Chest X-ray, AP view. Patient: 20 years old, sex F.
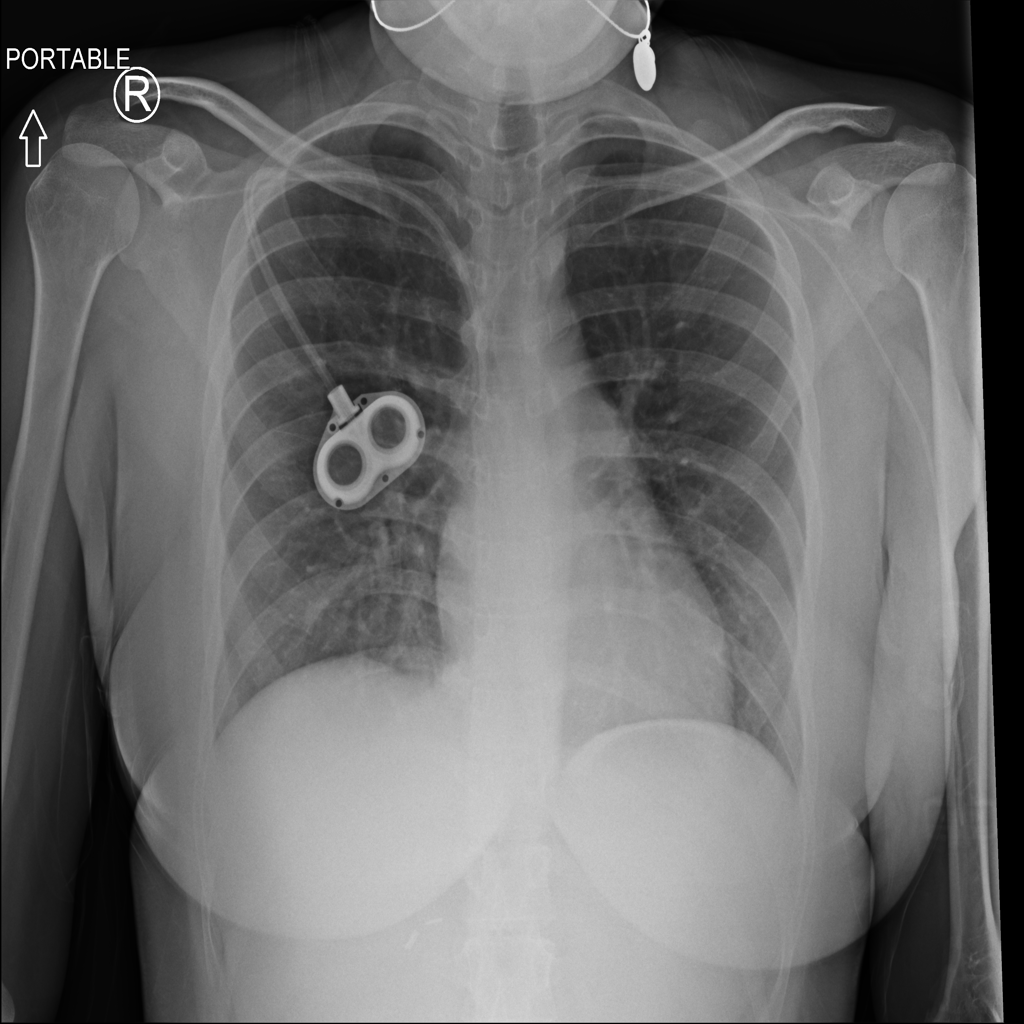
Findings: No Finding